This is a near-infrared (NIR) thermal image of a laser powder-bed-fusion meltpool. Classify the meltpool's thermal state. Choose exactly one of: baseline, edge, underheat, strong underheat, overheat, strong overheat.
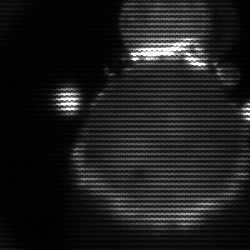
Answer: edge